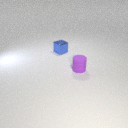
small purple rubber cylinder to the right of small blue metal cube